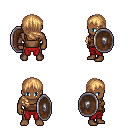
a pixel art fantasy rpg character, male body template, human, dark skin, brown pirate shirt, red pants, light blonde right-swept hairstyle, shield, four views (front, back, left, right), 2x2 character sprite sheet, small pixel art, hard edges, no anti-aliasing